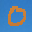
Label: 0